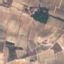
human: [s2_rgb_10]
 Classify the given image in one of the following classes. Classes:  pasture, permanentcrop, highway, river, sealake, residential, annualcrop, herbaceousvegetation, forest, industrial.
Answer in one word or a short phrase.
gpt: PermanentCrop